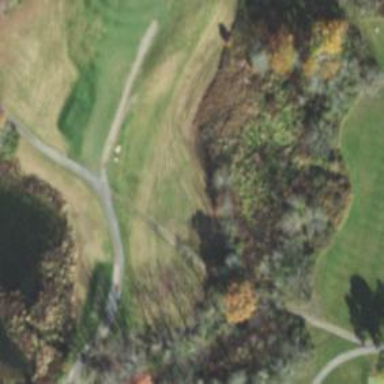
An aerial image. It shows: Rough area on grassy golf course.